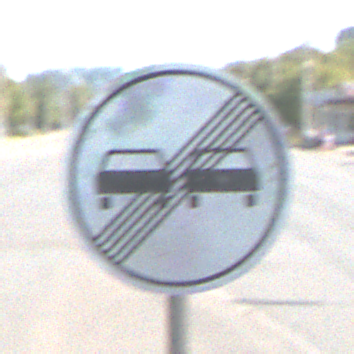
Verkehrszeichen: EndeUeberholverbot
Umgebung: Outdoor, Urban
Tageszeit: Midday
Wetter: Clear
Licht: Natural
Jahreszeit: NotSpecified
Kontrast: HighContrast